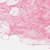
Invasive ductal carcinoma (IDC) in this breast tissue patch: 0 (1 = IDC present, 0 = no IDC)